Interaction volume radius: 5 \u00c5
Interaction volume height: 50 \u00c5
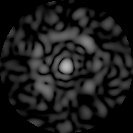
Disorder parameter: 0.8018